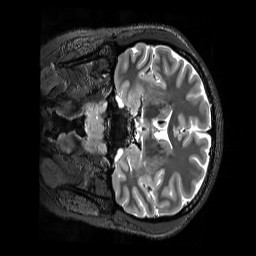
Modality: T2w
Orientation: coronal
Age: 24
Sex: female
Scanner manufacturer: siemens
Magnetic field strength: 3 T
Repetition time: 3.2 s
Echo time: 0.728 s